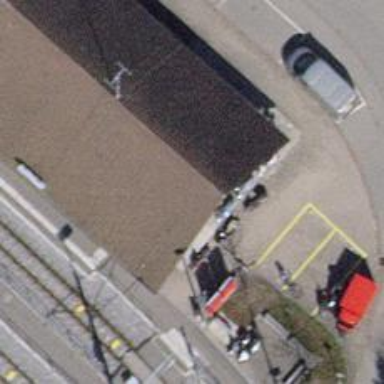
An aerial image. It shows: Shop specializing in motorcycles.